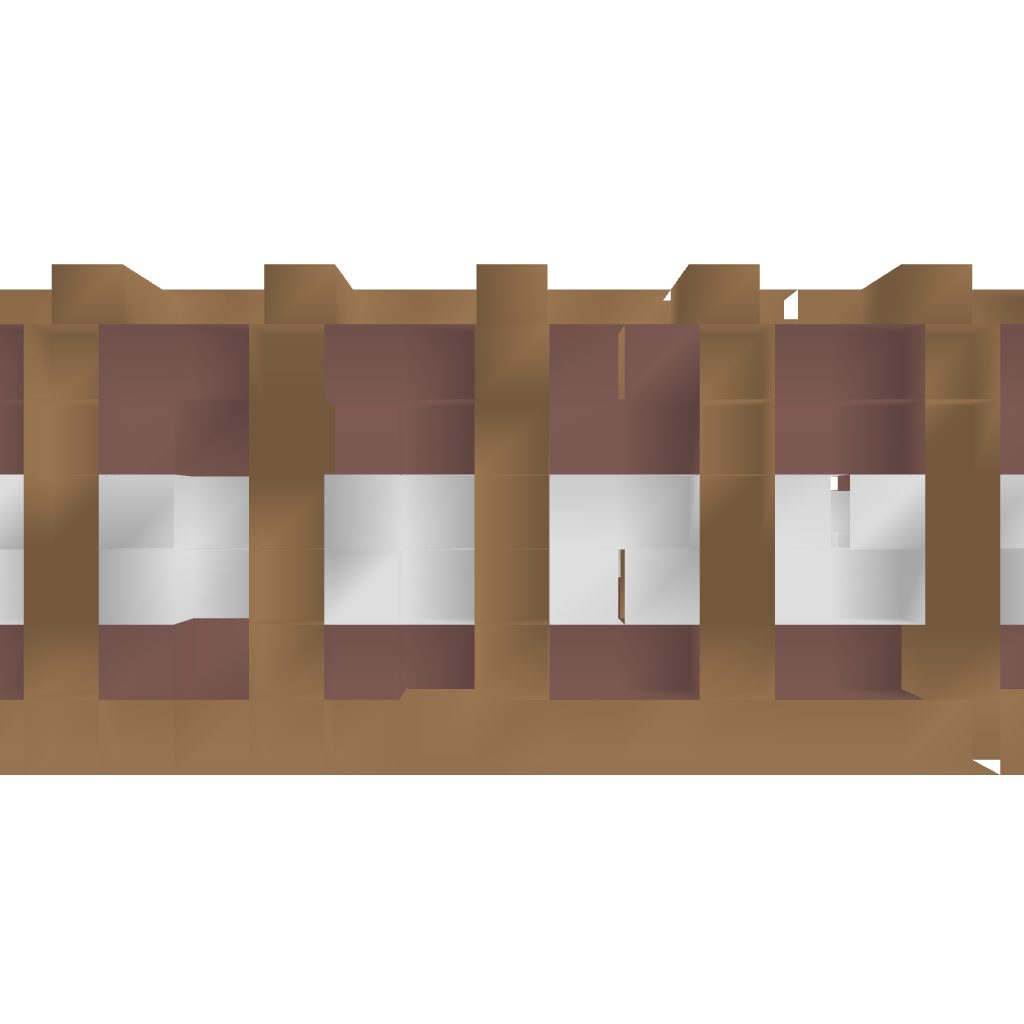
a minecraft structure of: House bad low quality